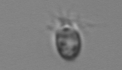
Label: Balanion